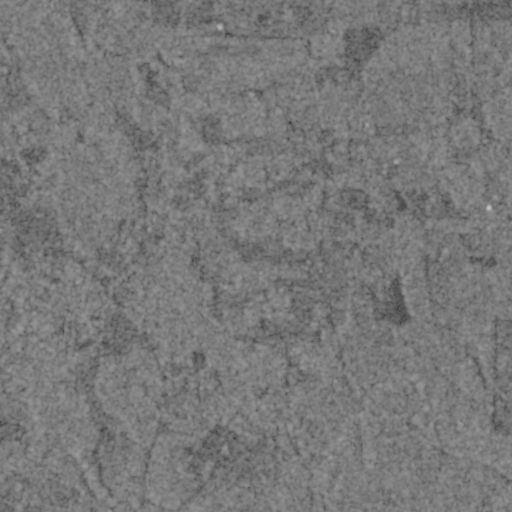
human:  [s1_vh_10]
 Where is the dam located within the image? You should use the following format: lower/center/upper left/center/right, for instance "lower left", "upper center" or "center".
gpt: The dam is located in the lower center of the image.
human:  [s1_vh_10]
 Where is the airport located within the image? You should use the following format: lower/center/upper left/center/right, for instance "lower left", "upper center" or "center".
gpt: There is no airport in the image.

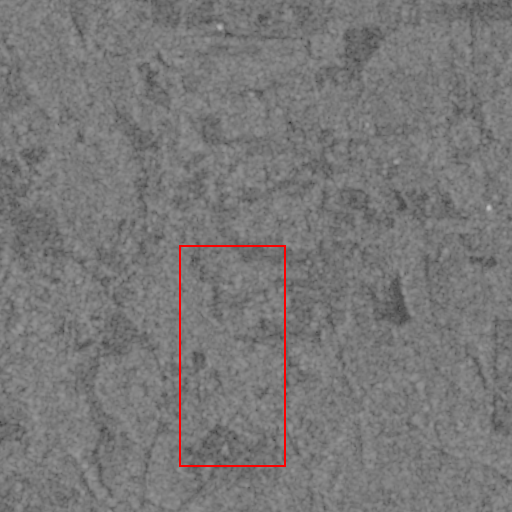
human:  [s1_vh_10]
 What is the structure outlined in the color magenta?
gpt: There is no magenta outline.
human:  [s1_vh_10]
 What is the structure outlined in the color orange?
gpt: There is no structure outlined in orange.